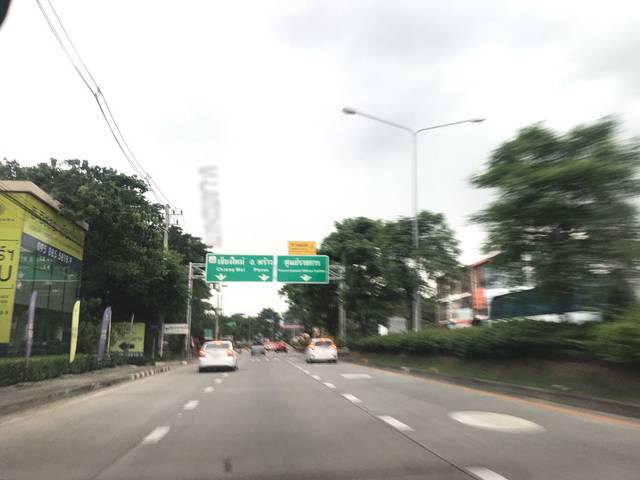
Region: Thailand
Coordinates: 18.821, 99.017